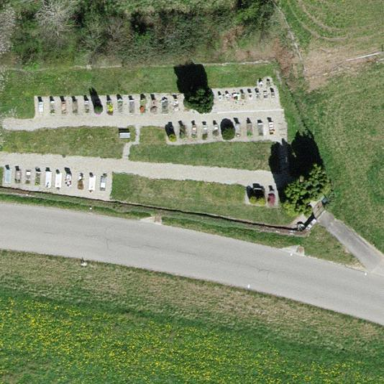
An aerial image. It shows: Cemetery.